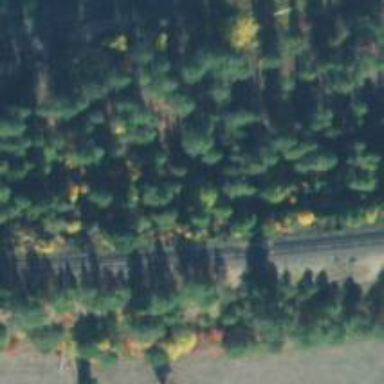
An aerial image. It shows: Railway track.